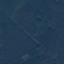
Land use / land cover: Forest